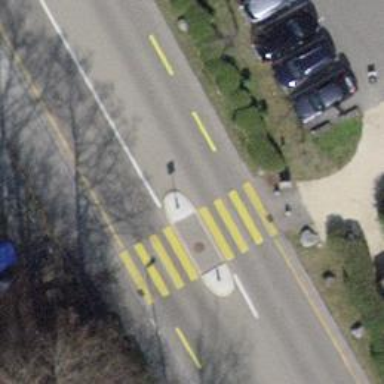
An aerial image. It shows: Marked crossing with zebra sign and island in the middle.